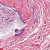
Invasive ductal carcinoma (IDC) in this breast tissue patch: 0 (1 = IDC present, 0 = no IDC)